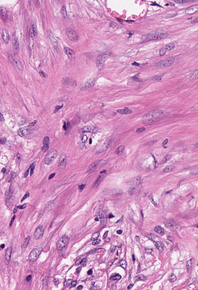
Tumor epithelial tissue: no
Tumor-associated stroma tissue: yes
Normal tissue: no